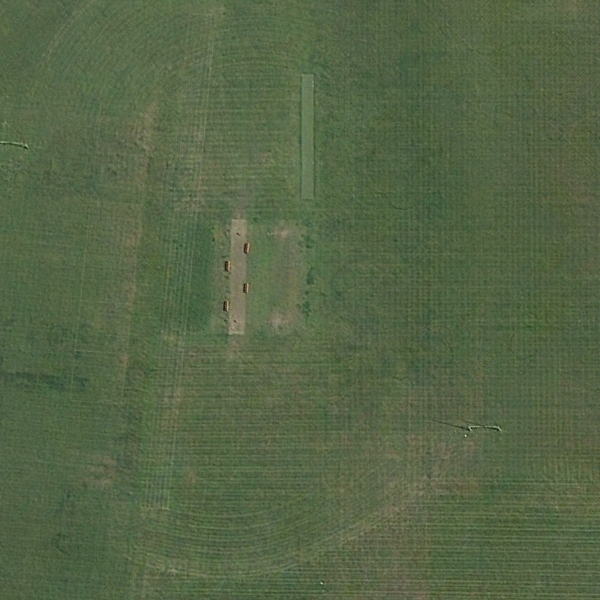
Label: Meadow